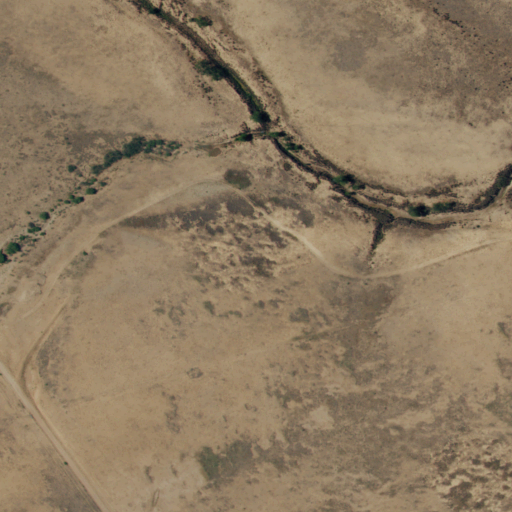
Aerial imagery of valley in New Mexico named Thirteenmile Draw containing shrub, grassland, and open development